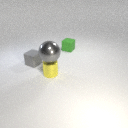
small yellow metal cylinder in front of small green rubber cube